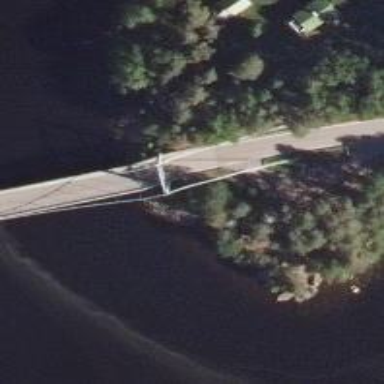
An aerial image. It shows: Secondary road bridge with asphalt surface. The bridge has suspension structure.